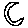
Label: moon